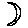
Label: moon